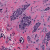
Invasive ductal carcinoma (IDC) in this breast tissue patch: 0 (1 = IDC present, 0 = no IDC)